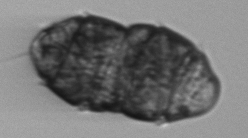
Label: Margalefidinium